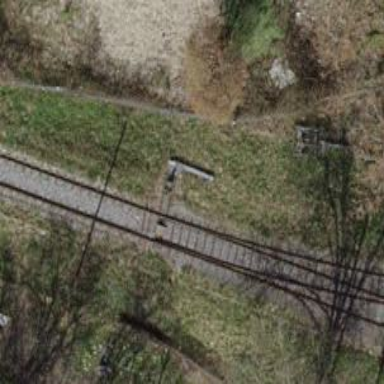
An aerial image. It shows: Railway switch.